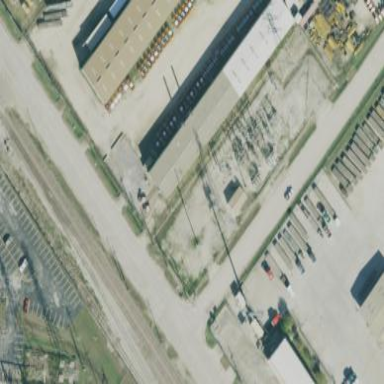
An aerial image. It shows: Outdoor industrial substation.